Question: '''
$.ajax("changeposition.aspx?id=1&pos=1", {
success: function(){
alert('success!');
}
});
'''
In chrome that code gives an error saying (failed) in the status code and undefined in the type column. The request does not reach the page as I've tried debugging but the page load event never fires. Any ideas? I am developing on localhost and this page is within an authenticated admin area.
UPDATE: screenshot:

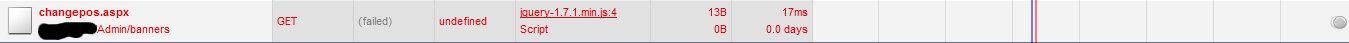
Answer: Some adblockers do keyword matching in JavaScript URIs. 'banners.js' or some other factor may be triggering it.
Disable adblocking to test this.